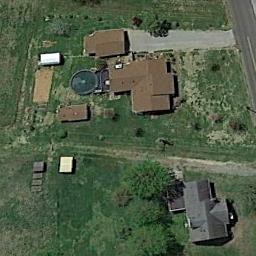
Label: residential